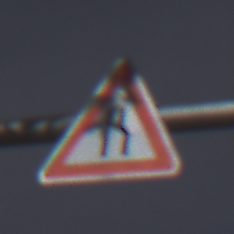
Verkehrszeichen: EinseitigVerengteFahrbahnRechts
Umgebung: Outdoor, Nature
Tageszeit: MorningAfternoon
Wetter: PartlyCloudy
Licht: Natural
Jahreszeit: NotSpecified
Kontrast: HighContrast